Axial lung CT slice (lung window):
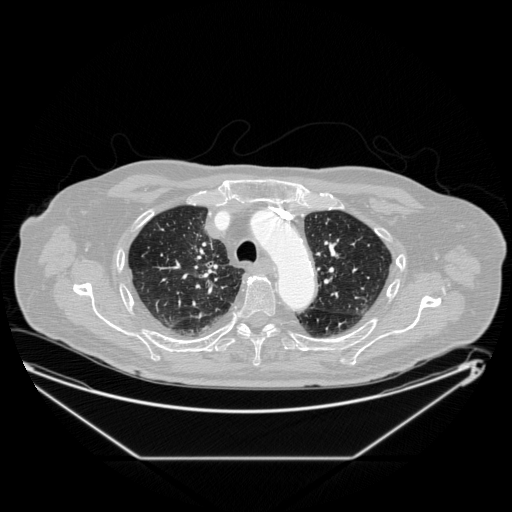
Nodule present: no